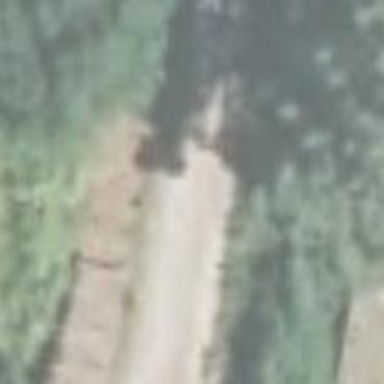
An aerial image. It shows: Gravel track with grade2 tracktype.